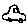
Label: car